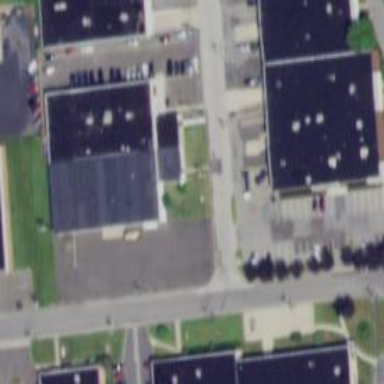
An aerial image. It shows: Commercial building.